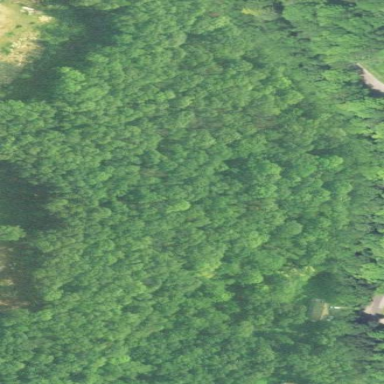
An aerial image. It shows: Nature reserve in woodland area.